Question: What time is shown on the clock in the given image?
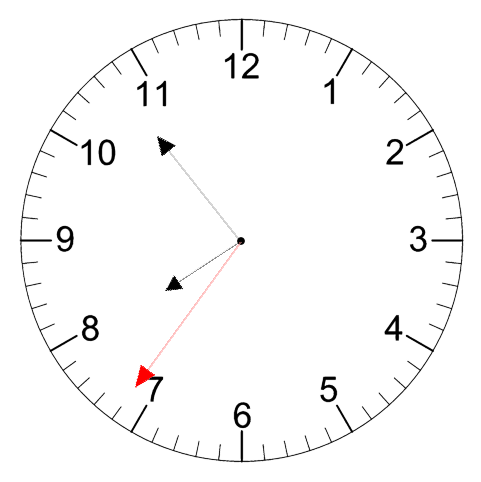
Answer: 07:53:36